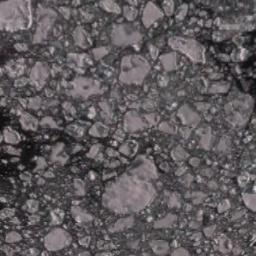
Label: sea_ice